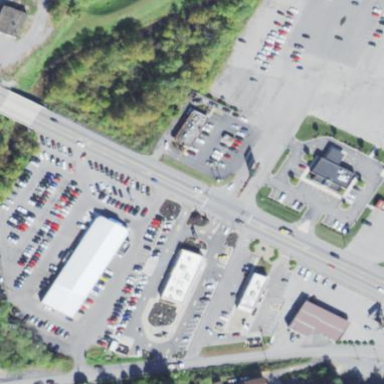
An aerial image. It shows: Car shop.